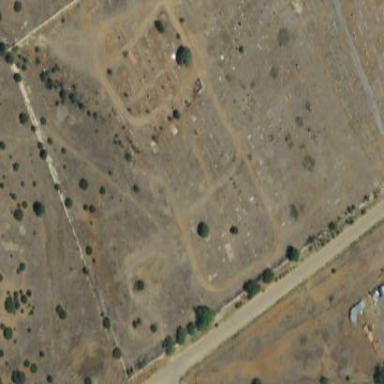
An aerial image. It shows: Cemetery.